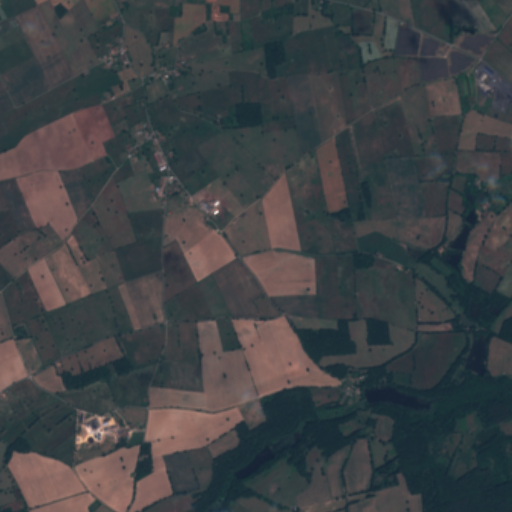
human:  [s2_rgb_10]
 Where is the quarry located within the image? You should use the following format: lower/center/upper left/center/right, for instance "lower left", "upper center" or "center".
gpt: The quarry is located in the lower left of the image.
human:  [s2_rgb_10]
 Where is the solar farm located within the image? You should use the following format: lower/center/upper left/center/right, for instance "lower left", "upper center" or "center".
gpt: The solar farm is located in the upper right of the image.
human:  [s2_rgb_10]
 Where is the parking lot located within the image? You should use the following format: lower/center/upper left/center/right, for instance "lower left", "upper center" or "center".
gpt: There is no parking lot in the image.